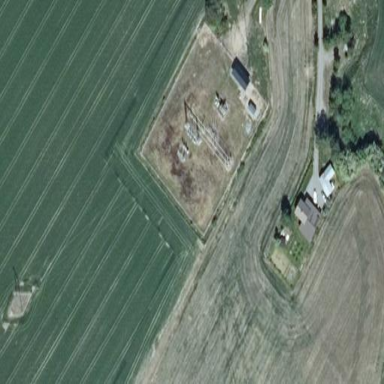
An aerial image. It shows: Substation surrounded by fence.